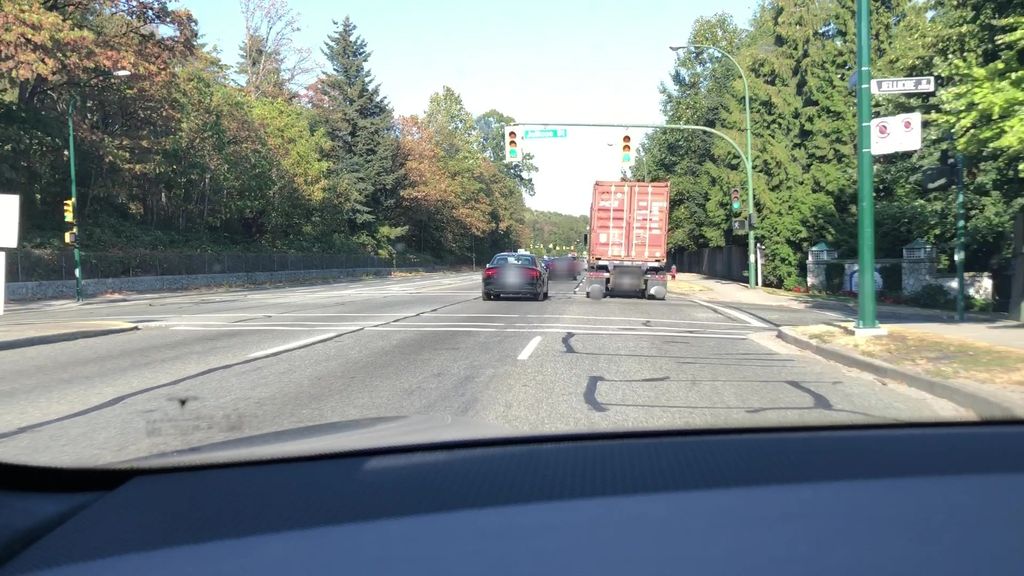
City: vancouver